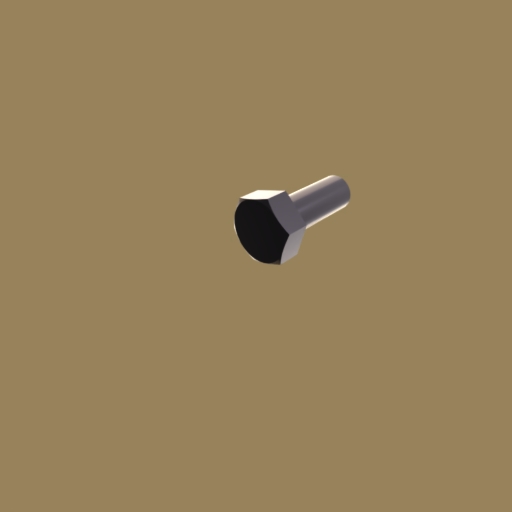
Label: bolt